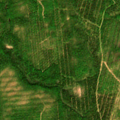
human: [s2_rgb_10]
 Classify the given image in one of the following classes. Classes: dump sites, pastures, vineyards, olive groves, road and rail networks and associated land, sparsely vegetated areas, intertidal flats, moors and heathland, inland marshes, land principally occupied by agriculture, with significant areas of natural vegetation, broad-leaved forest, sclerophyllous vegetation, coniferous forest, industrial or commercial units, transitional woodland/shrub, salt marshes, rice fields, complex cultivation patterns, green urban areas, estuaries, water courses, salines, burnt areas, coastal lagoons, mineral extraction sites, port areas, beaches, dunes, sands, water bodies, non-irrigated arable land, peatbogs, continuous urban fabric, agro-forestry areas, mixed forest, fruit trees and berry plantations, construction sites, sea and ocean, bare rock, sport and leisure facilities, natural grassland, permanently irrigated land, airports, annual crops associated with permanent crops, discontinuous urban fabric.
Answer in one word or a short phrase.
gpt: mixed forest, transitional woodland/shrub